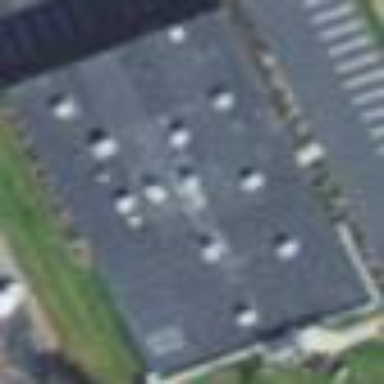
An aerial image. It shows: Commercial building.